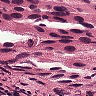
Metastatic tissue present: yes